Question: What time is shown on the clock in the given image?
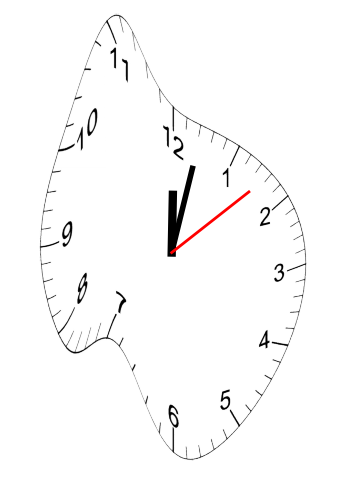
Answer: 12:02:08